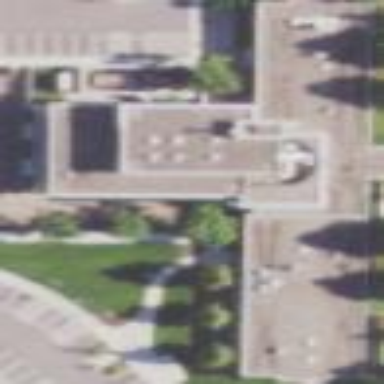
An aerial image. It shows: Public government office building.